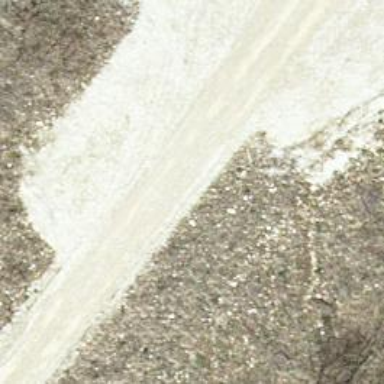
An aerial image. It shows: Track with fine gravel surface graded as grade 2.